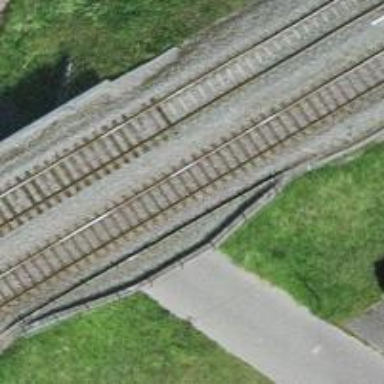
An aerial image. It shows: Railway bridge with electrified tracks and single contact line.